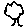
Label: tree